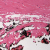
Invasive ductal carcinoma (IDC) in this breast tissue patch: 0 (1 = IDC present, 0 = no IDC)